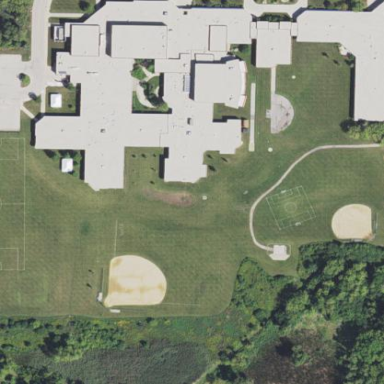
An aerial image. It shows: School.